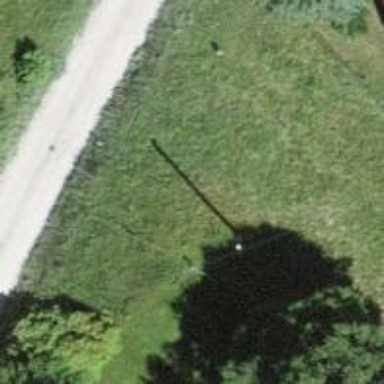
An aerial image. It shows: Power pole.